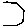
Label: hexagon